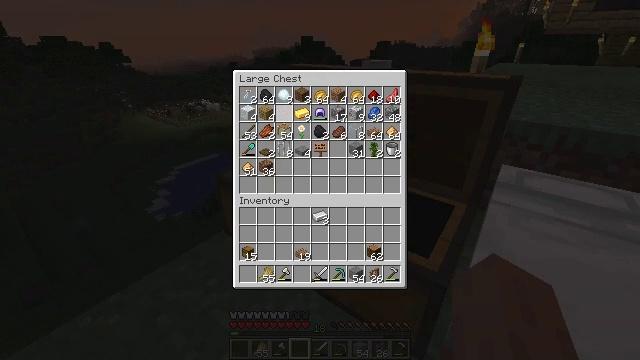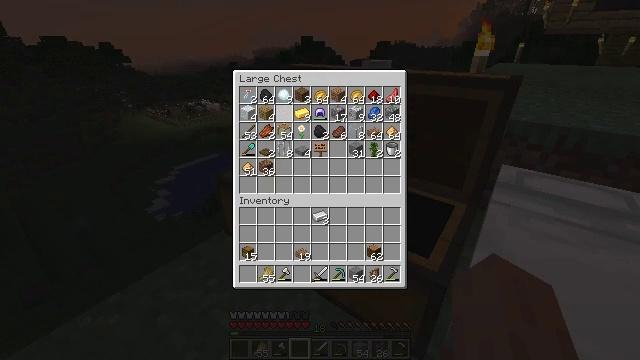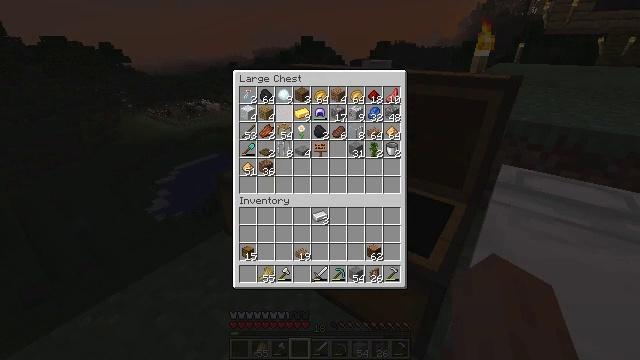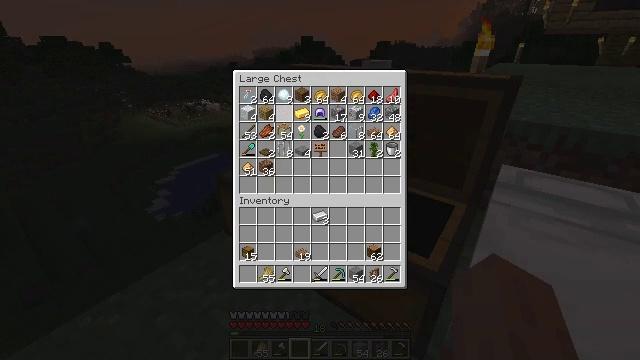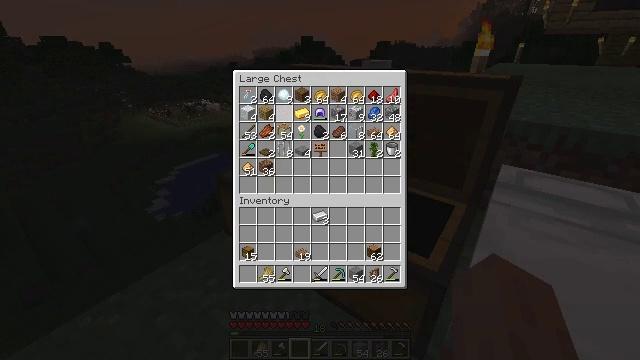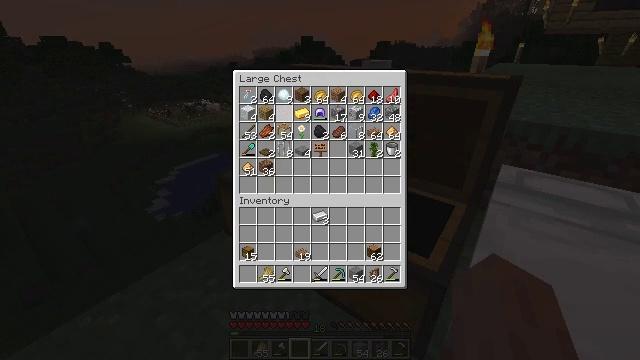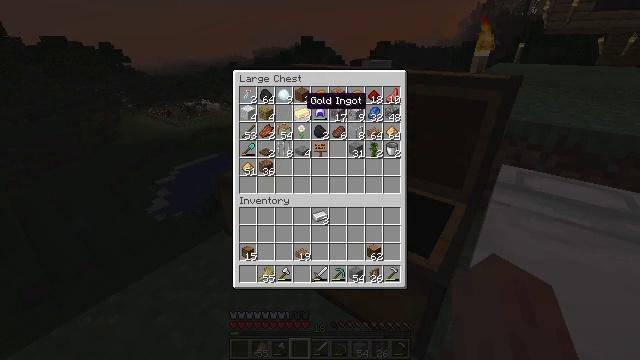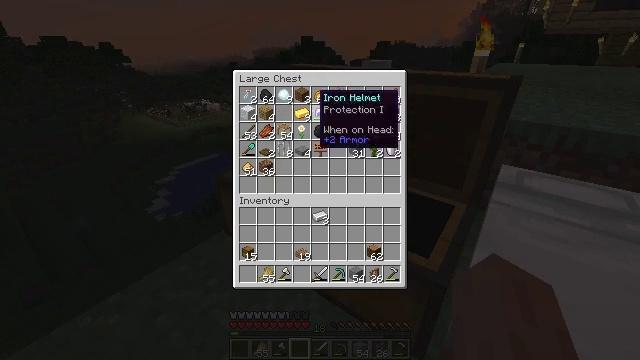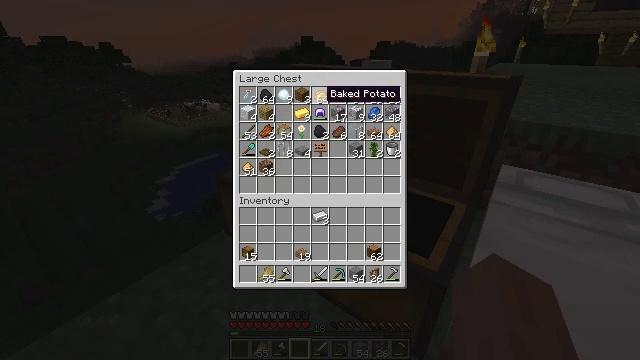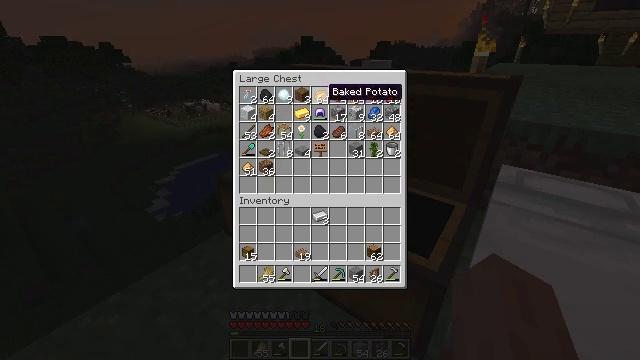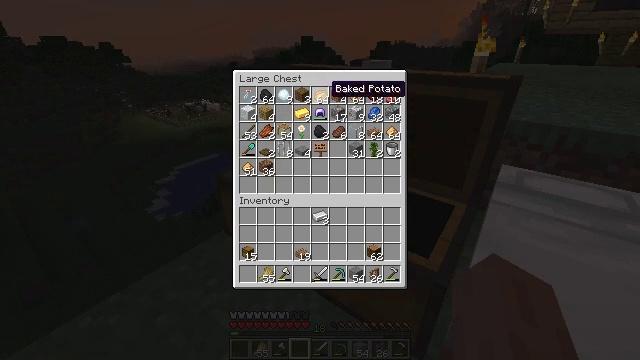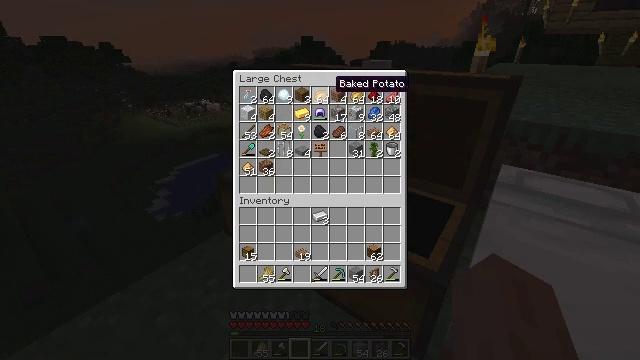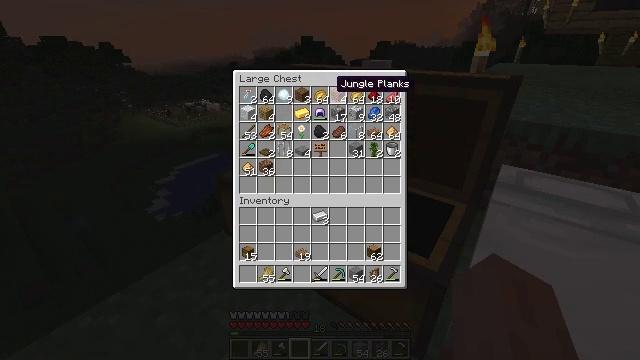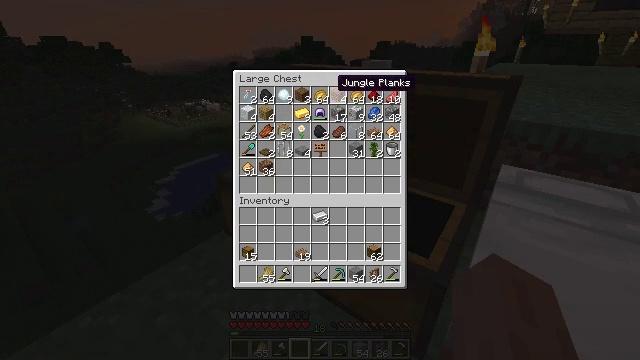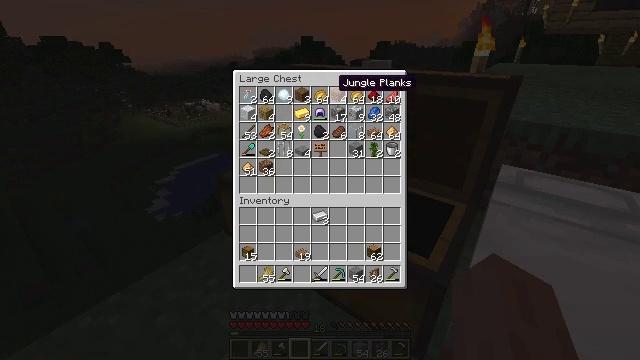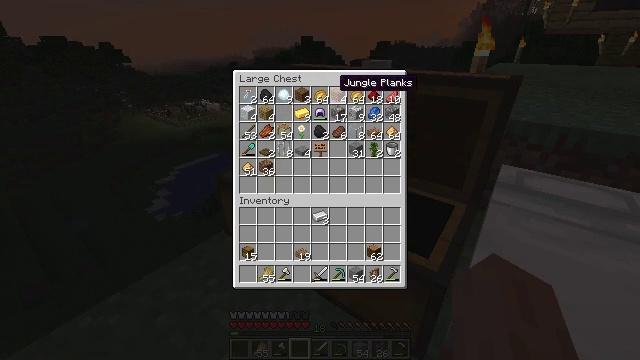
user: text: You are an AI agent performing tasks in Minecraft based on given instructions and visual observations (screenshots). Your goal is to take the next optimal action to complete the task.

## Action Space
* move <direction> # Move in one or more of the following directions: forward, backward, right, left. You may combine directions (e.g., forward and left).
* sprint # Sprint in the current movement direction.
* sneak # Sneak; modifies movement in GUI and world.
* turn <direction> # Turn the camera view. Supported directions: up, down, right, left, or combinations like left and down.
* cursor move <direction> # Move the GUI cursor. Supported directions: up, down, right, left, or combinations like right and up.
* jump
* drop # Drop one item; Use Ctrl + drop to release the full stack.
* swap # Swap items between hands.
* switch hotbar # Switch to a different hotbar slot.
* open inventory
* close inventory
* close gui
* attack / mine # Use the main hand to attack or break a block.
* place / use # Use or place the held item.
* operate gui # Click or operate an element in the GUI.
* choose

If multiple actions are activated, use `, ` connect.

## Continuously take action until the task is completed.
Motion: motion action
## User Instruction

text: Open the crafting table to craft a jungle fence gate.
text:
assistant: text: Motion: no_op
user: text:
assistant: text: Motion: no_op
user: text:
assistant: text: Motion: no_op
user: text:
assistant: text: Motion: no_op
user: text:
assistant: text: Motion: no_op
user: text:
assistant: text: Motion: cursor move right
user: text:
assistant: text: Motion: cursor move right
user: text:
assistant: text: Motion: no_op
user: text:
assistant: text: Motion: sneak
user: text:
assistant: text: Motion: sneak
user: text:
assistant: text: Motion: sneak
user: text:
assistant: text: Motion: sneak
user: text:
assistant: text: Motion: sneak
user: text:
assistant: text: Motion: sneak
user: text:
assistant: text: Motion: sneak
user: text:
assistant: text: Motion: sneak
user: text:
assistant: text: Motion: sneak
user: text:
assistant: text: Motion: sneak
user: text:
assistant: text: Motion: sneak
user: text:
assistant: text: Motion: sneak, operate gui
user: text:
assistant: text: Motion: sneak, operate gui
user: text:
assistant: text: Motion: sneak
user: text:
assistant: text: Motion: sneak
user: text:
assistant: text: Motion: sneak
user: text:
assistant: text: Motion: sneak, cursor move left and down
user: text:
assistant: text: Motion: sneak, cursor move left and down
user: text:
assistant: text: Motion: sneak, cursor move left
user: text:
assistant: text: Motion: sneak, cursor move left
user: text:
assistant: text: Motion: sneak
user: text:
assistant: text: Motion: sneak